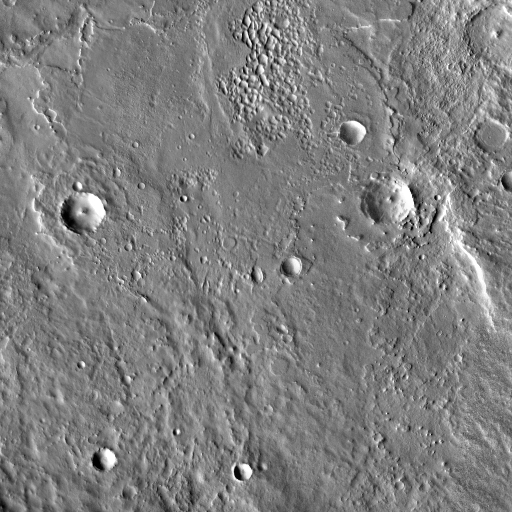
Crater classes present: Background, Other, Buried, Secondary